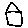
Label: house